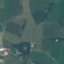
Land use / land cover class: Pasture